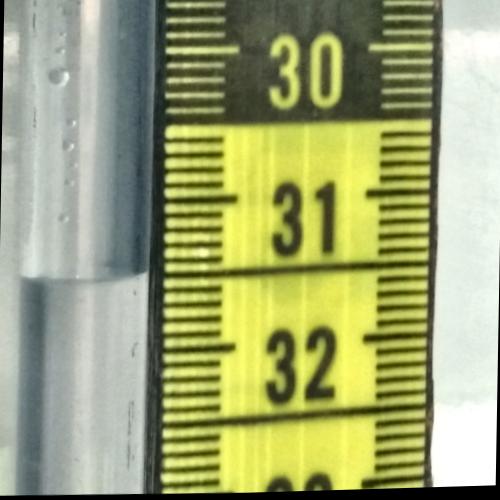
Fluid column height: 31.5 cm